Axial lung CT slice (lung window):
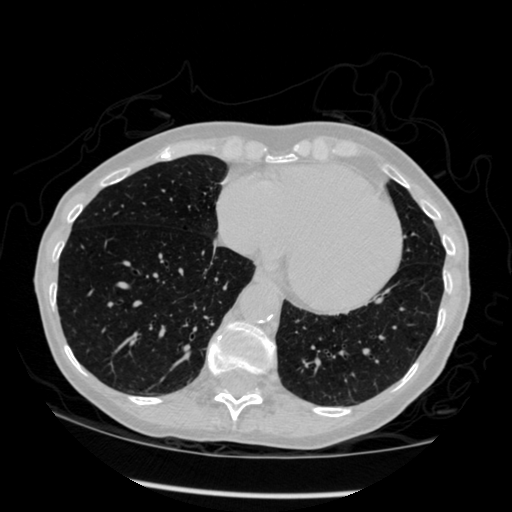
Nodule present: no